Field crop: maize
Growth stage: 2
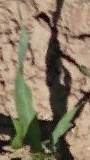
Species: maize